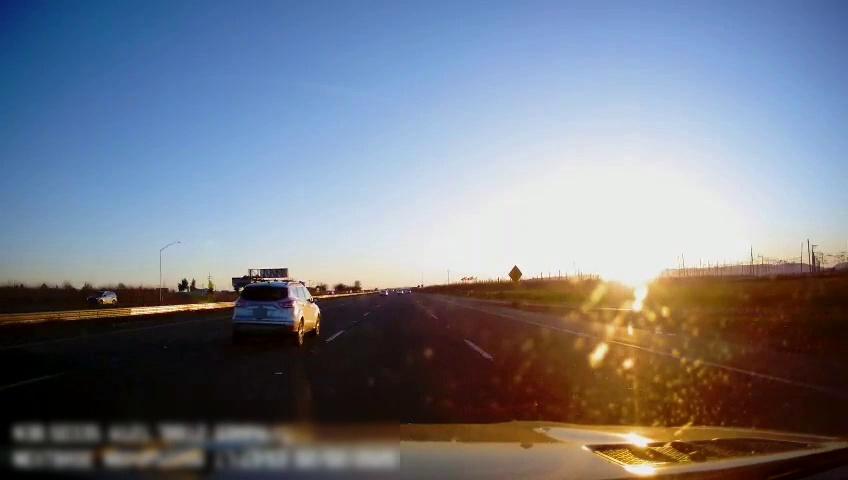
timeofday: Day
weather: Sunny
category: Drivable Space
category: Vehicles | SUV
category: Vehicles | SUV
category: Lanes | Alternate Lane
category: Lanes | Alternate Lane
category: Lanes | Current Lane
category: Lanes | Current Lane
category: Lanes | Alternate Lane
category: Traffic | Signs